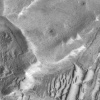
Atmospheric dust classification: not_dusty